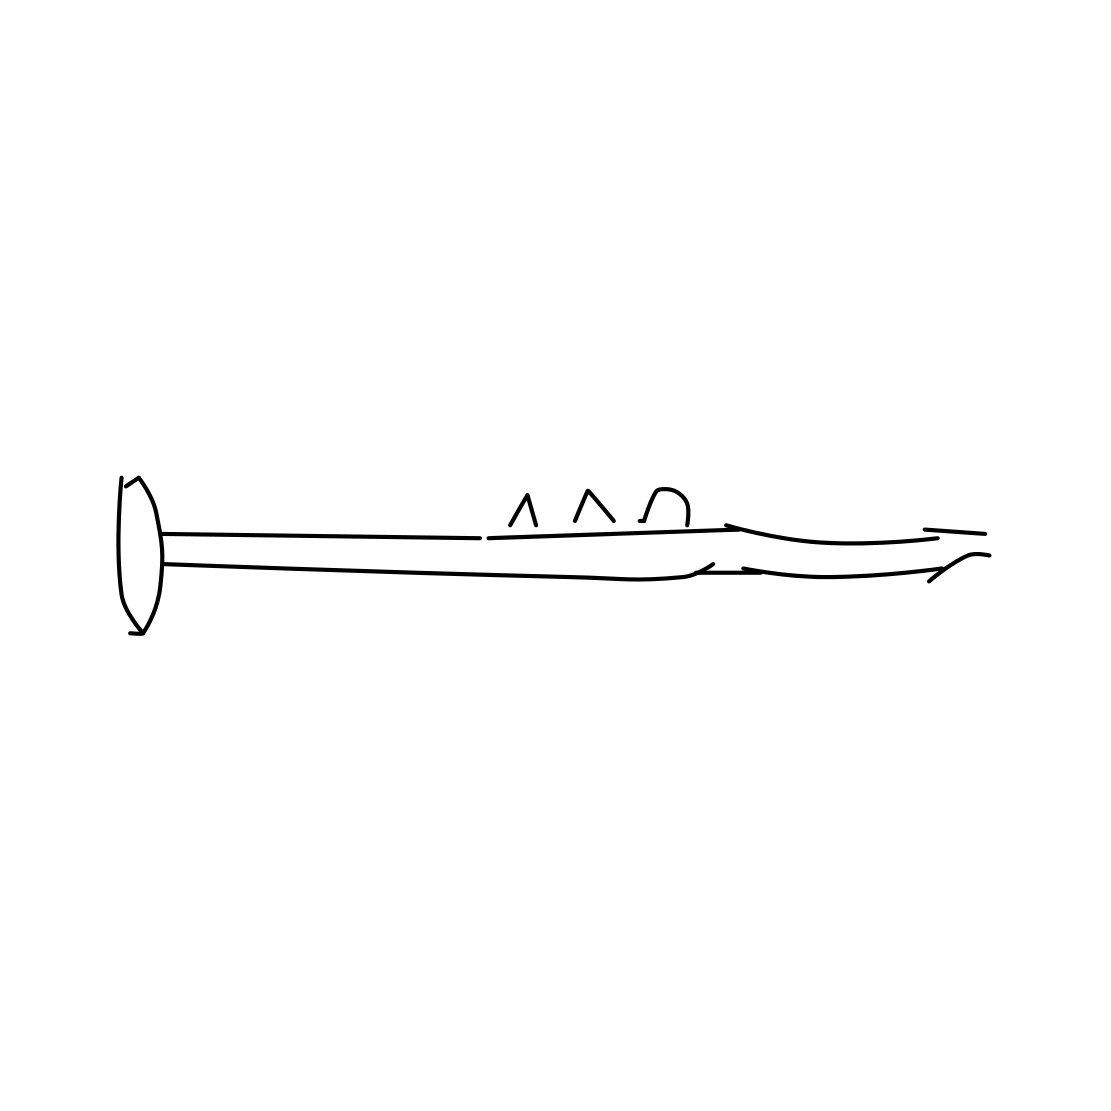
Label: trumpet